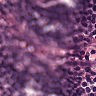
Metastatic tissue present: no